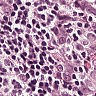
Metastatic tissue present: yes